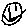
Label: smiley face